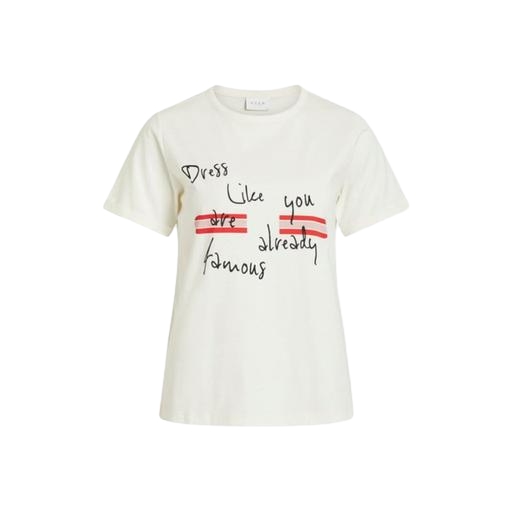
graphic tee shirt, only white slogan t-shirt, graphic t-shirt, white background